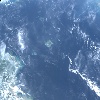
Label: water